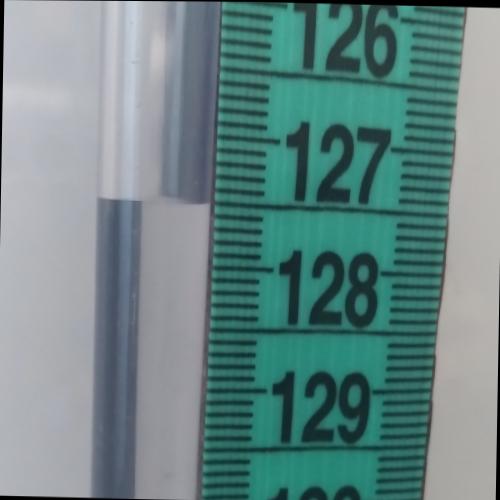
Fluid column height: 127.5 cm